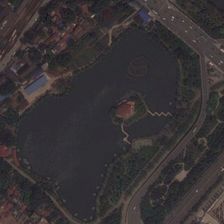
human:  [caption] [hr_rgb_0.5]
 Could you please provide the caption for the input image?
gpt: many green trees and some buildings are around a large park near a road .

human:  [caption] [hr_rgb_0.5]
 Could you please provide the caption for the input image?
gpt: many green trees and some buildings are around a large park near a road .

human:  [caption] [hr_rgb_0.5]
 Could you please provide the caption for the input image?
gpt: many green trees and some buildings are around a large park near a road .

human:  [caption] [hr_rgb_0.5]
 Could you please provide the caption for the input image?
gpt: many green trees and some buildings are around a large park near a road .

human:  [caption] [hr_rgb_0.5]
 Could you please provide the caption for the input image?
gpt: many green trees and some buildings are around a large park near a road .